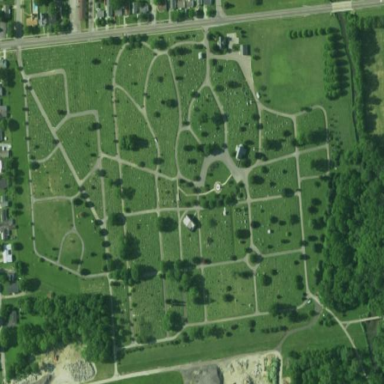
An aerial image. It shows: Cemetery.